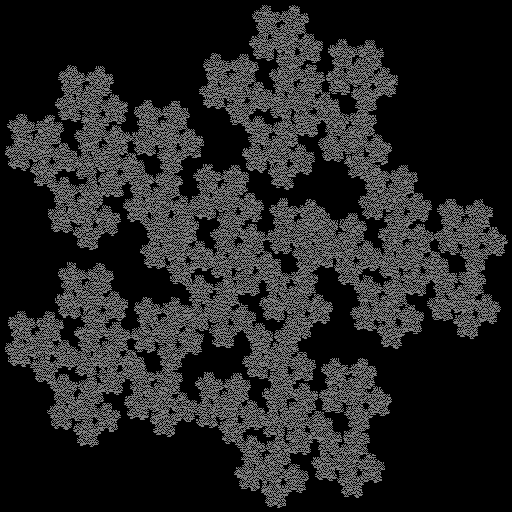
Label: mcWorter_pedigree